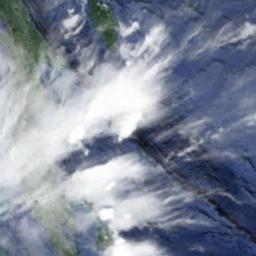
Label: cloud